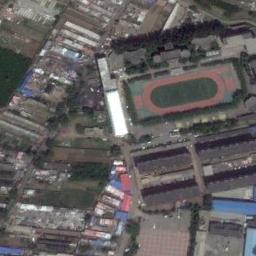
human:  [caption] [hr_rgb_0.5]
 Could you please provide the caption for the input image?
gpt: The ground track field is surrounded by lots of buildings .

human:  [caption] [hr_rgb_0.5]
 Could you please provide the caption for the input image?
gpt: There are many buildings next to the ground track field .

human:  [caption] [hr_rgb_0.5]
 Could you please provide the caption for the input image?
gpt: The green space inside the track is worn .

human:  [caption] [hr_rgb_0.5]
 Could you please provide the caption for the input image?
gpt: A track and field is built in the middle of a residential area, Surrounded by a lot of vegetation .

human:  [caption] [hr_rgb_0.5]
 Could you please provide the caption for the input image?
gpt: There are many buildings around the ground track field with a red track .